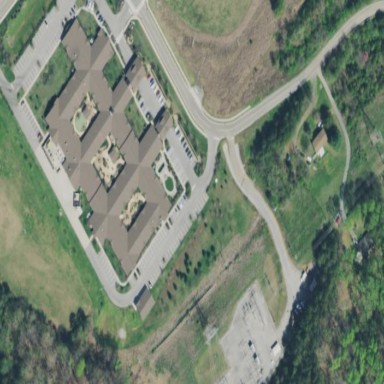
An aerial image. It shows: Hospice providing healthcare services.